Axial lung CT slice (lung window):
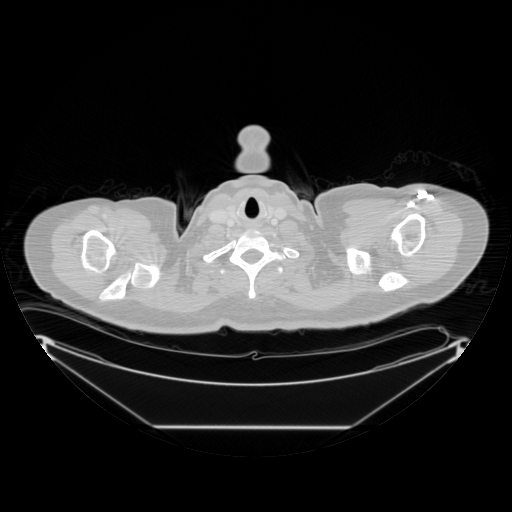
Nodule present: no